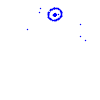
Particle: kaon